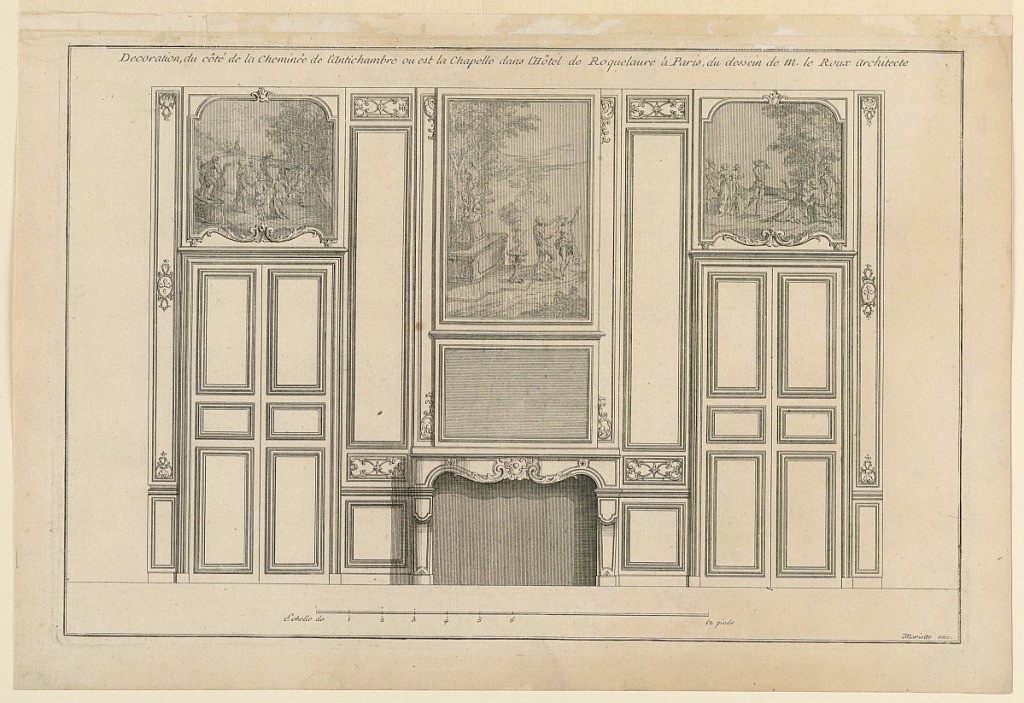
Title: Decoration of the Fireplace Wall in Engrance Hall Hotel Roquelaure, Towards the Chapel
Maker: Jean-Baptiste Le Roux, French, ca. 1677-1746
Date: ca. 1727
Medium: Etching on paper
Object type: Print
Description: Elevation of a wall with fireplace flanked by double doors. Paintings, landscapes with figures, on overdoors and mantelpiece. Paneling divided in rectangular fields. Scarce scroll carving on some panels. Inscribed, upper margin: "Decoration du côté de la cheminée de l'Antichambre ou est la Chapelle dans l'Hotel de Roquelaure à Paris due dessein de M. le Roux Architectre"; lower right: "Mariette exc."